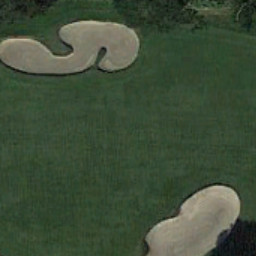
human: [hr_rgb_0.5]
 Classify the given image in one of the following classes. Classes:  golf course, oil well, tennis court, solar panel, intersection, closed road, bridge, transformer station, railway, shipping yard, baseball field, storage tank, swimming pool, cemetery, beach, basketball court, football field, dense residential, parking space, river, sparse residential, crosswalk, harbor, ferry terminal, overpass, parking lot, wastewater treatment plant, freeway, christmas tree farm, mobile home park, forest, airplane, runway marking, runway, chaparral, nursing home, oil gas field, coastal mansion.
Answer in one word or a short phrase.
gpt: golf course